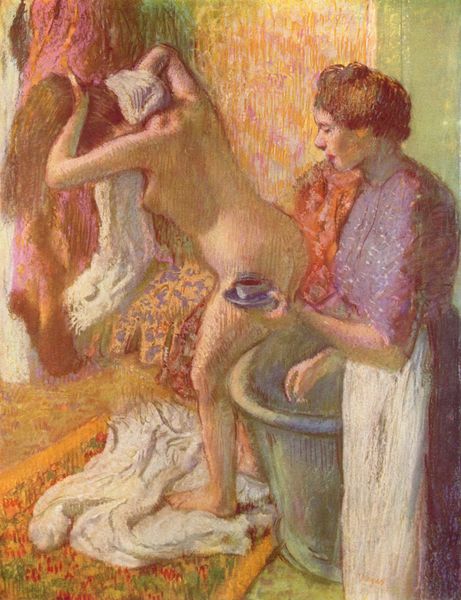
Titel: Nach dem Bade
Künstler: Edgar Degas
Standort: New York (New York)
Institution: Collection Durand-Ruel
Schlagwörter: akt, blau, dunkel, fuß, hand, haut, kopf, körper, nackt, schatten, wasser, weiß, baden, badende, frauen, gelb, grün, impressionismus, mädchen, wäsche, blume, blumen, braun, brust, busen, degas, fenster, frankreich, frau, frisur, getränk, haar, hell, kleid, kleider, licht, orange, profil, raum, renoir, rücken, zimmer, gras, rot, tuch, muster, teppich, wand, arm, arme, bluse, dienerin, falten, gesicht, halten, kleidung, kragen, tragen, hände, innenraum, möbel, vorhang, morgen, nass, natur, sonne, boden, haare, interieur, stehend, stoff, stoffe, tücher, kind, mutter, rosa, schulter, schultern, kinder, beine, schürze, taille, bein, brüste, füße, hintern, magd, trocknen, leine, mauer, lila, tag, violett, linien, bank, blue, curtain, hands, red, women, carpet, dress, falte, gardine, hair, painting, room, tapete, tea, wall, woman, yellow, kaffee, floral, handtuch, bedienstete, maid, oil painting, rug, servant, two, washing, zofe, metall, tasse, läufer, pot, tee, hochsteckfrisur, laken, brustwarze, striche, wände, bad, waschen, gefäß, zinn, unbekleidet, morgentoilette, amme, kohle, tageslicht, abtrocknen, rückseite, arsch, popo, geschirr, untertasse, geriffelt, badewanne, badezimmer, wanne, zuber, toilette, seitenprofil, flüssigkeit, mauern, life, naked, nude, nudity, water, gebückt, nackte frau, bottich, eimer, schütze, waschzuber, impressionism, mouth, zinkwanne, perser, behälter, haushälterin, kaffeetasse, leinentuch, wet, breast, drapery, tonne, unschuld, arms, pastellkreide, art, back, butt, legs, apron, rose, home, impressionist, cup, inhalt, bathing, towel, bringen, long hair, wirtin, saucer, ausgezogen, hebamme, plate, body, pastels, ass, bath, nach dem bad, bather, bathtub, blechwanne, tub, abtrcknen, drying, bourgeois, po, teacup, poo, domestic, private, boobs, tits, coffee, serving, clean, boob, h aarewaschen, boudouir, coffe, shower, towels, tit, bathrr, bathrom, jupe, washbin, wäschr